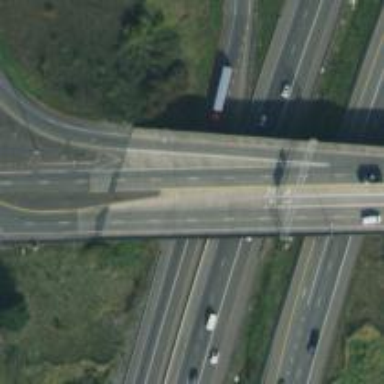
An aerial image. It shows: Tertiary link road passing over bridge.